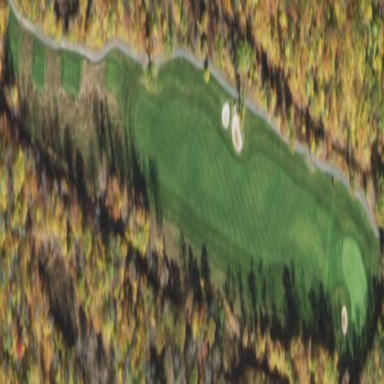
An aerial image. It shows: Rough area on grassy golf course.